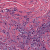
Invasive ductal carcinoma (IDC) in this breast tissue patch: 1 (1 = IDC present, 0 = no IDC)